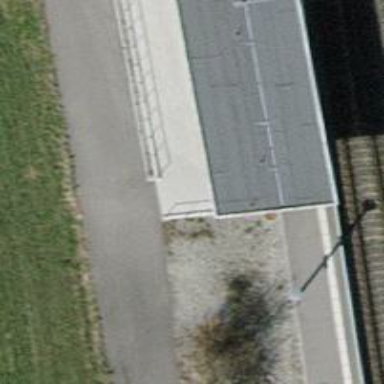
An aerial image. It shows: Concrete track with grade1 tracktype.